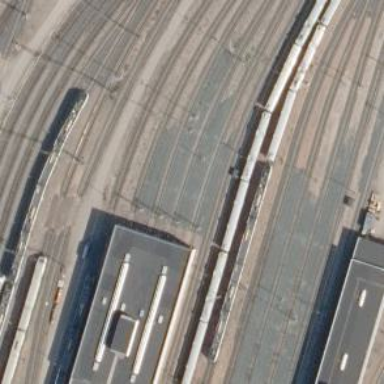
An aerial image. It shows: Rail yard with electrified contact lines for the trains.